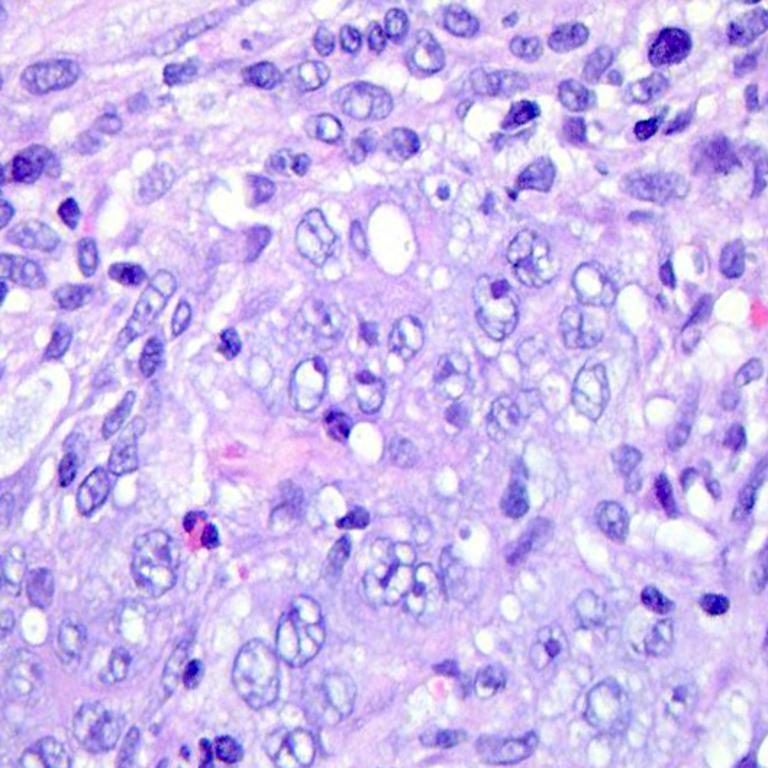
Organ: colon
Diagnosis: adenocarcinomas